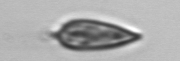
Label: Prorocentrum_triestinum